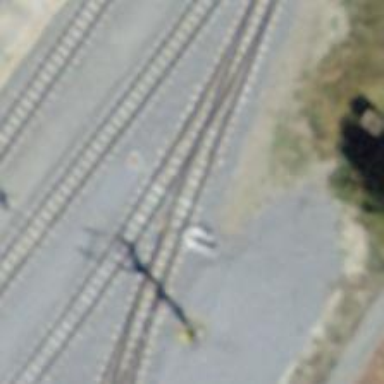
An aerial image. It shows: Railway switch.